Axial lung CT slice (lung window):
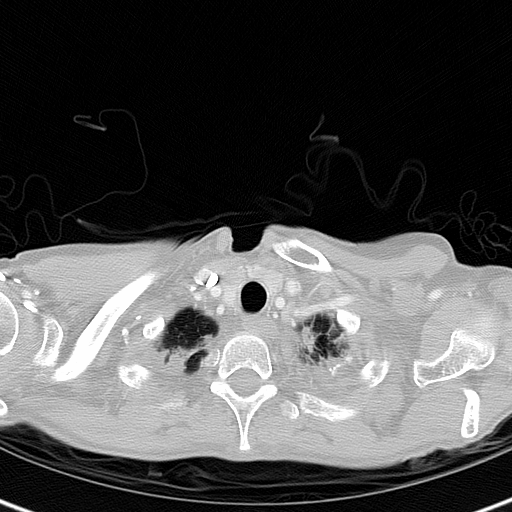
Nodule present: no